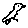
Label: bird